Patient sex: M
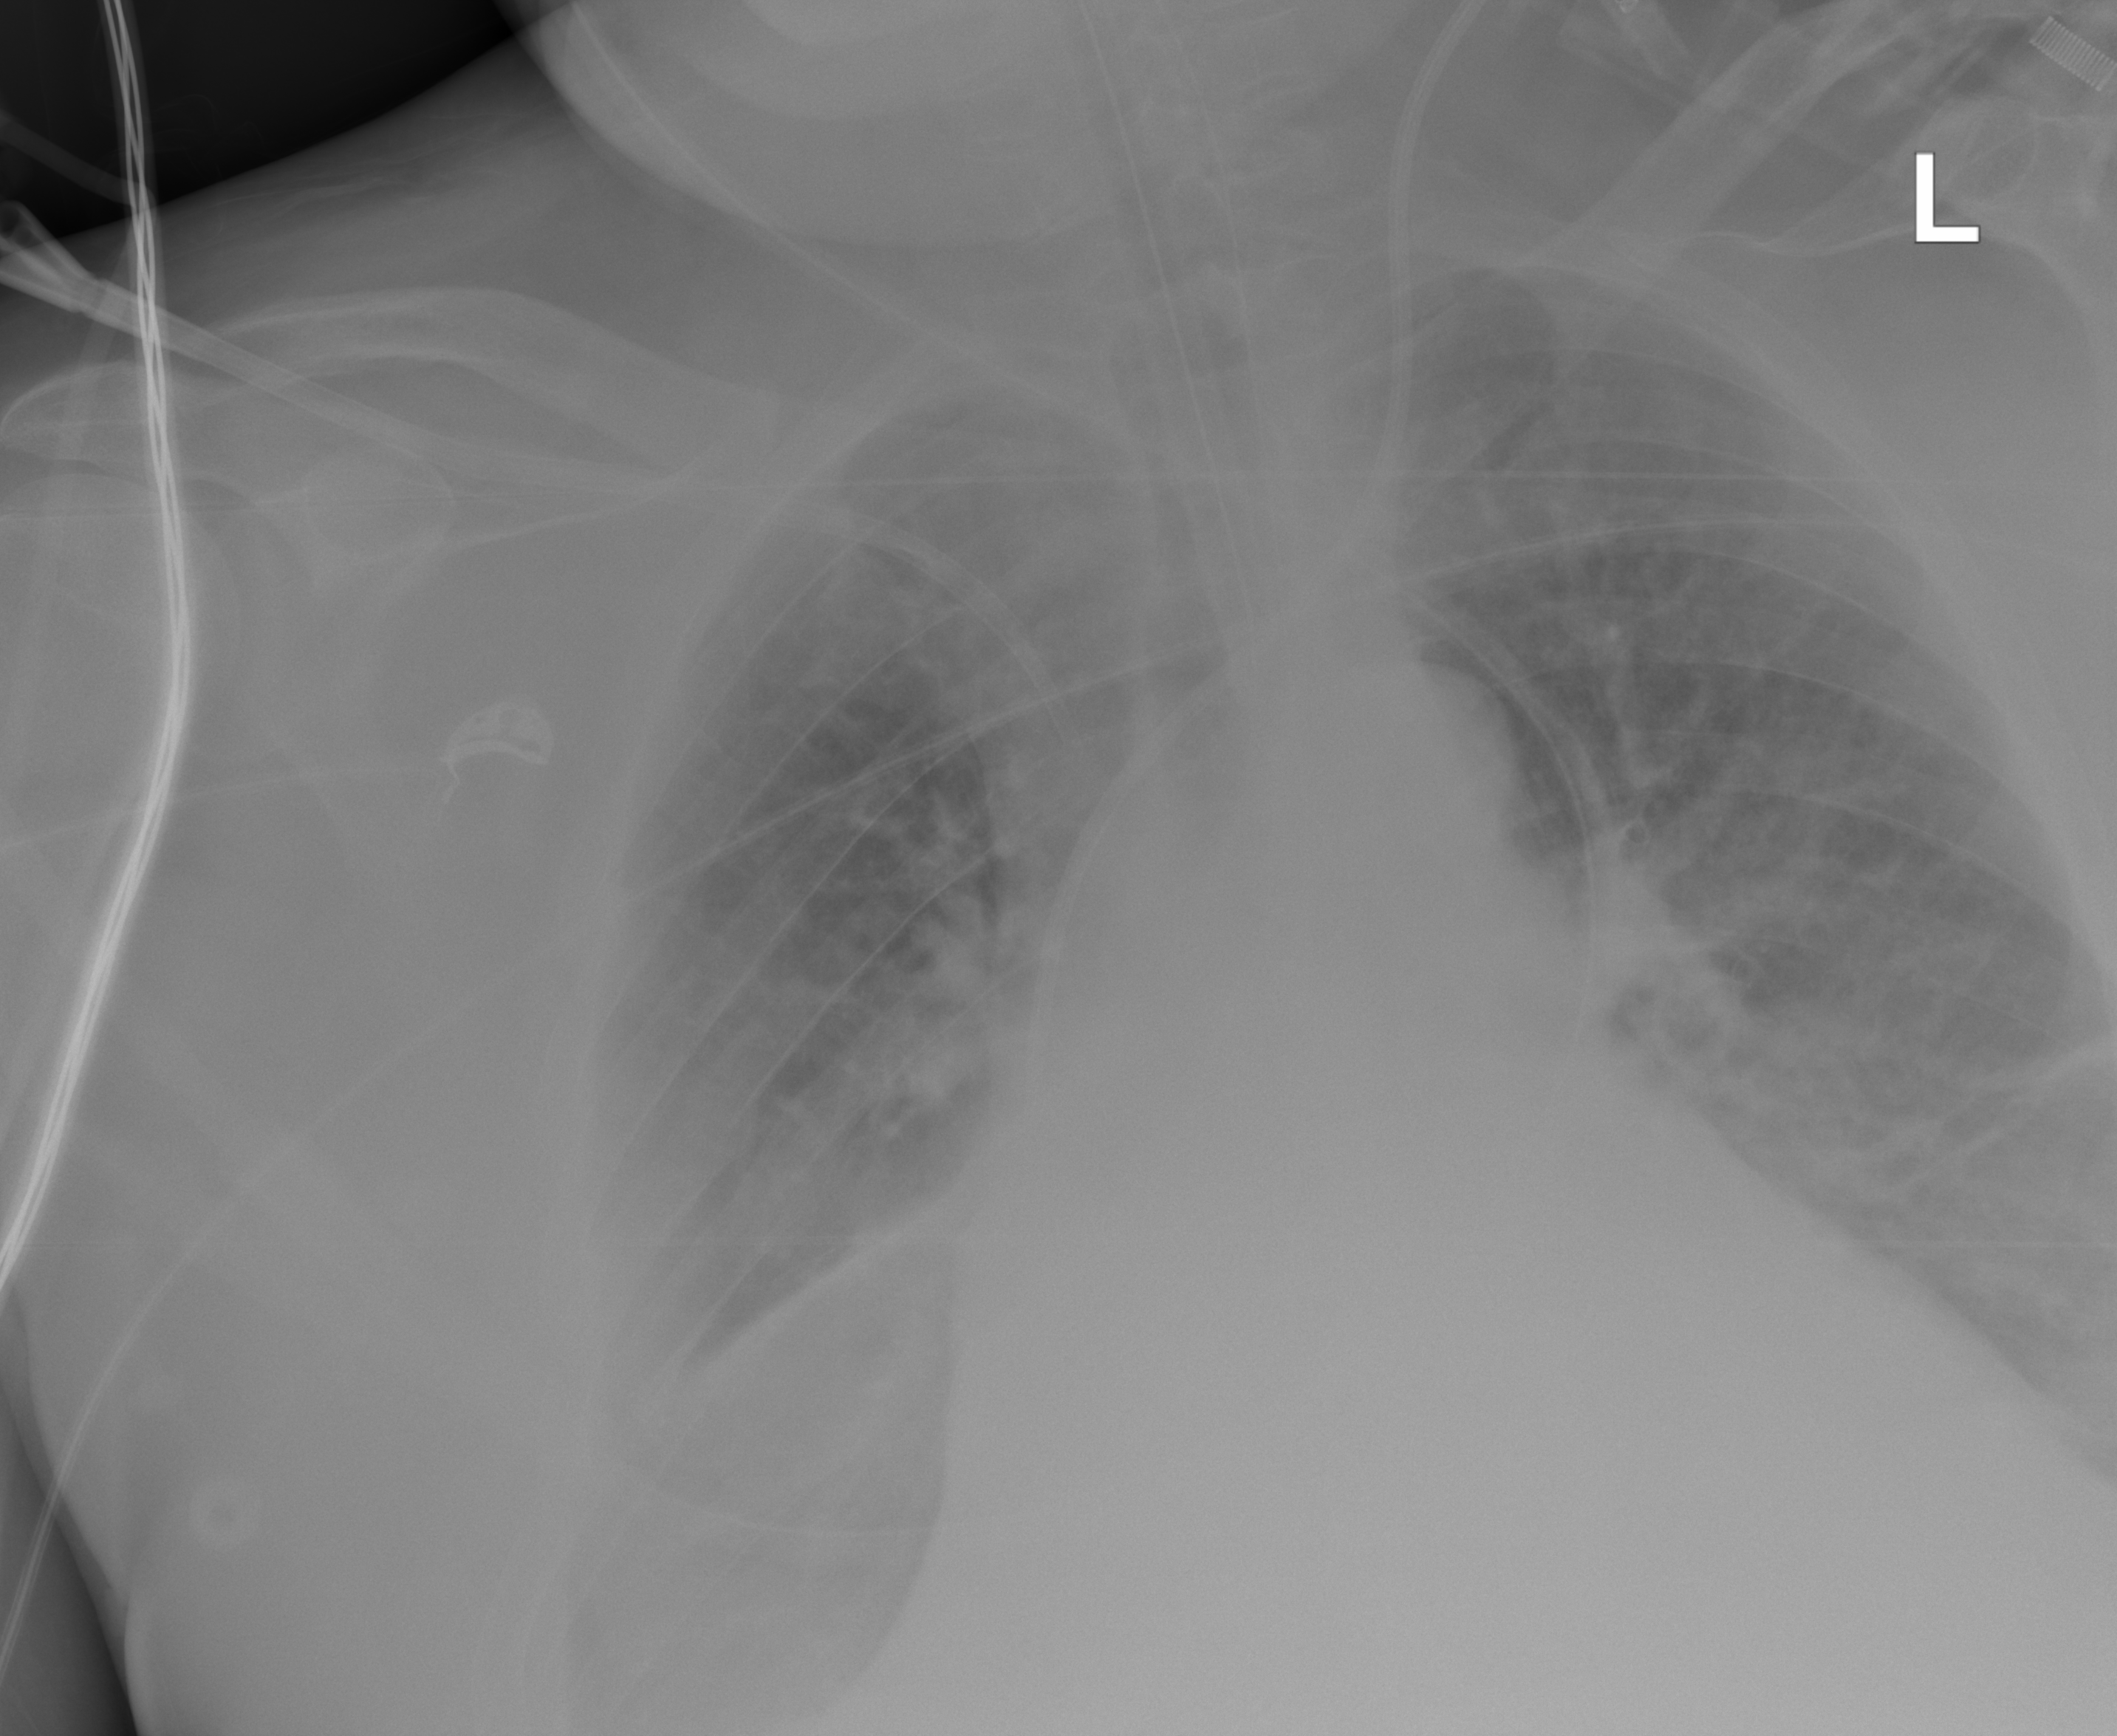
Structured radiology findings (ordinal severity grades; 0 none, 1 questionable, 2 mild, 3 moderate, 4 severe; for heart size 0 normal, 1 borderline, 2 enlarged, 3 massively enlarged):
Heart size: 2
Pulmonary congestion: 3
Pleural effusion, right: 3
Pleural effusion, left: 2
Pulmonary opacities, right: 0
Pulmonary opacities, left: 0
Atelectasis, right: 2
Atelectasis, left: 2